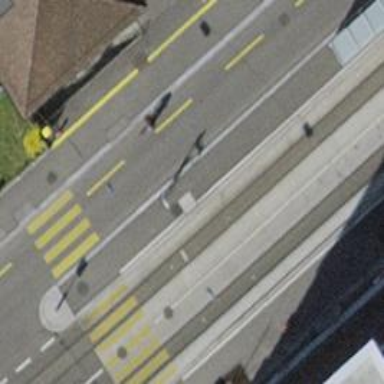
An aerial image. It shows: Tram stop with stop position for public transport.